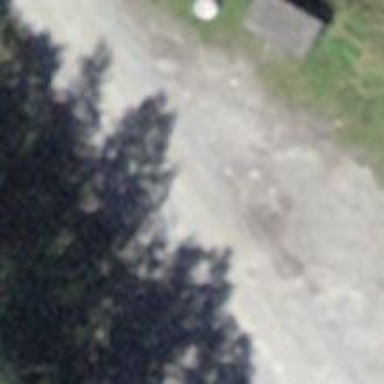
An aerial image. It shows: Bus stop along the road.